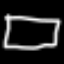
Label: square